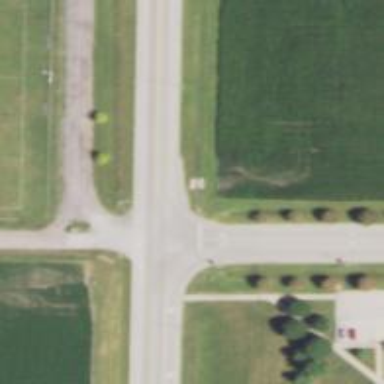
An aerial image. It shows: Road with left marking.